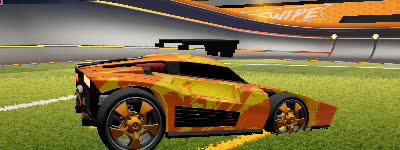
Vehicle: breakout